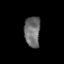
Tissue: prostate
Cell type: Myeloid cells
Senescence score: 0.3492
Nuclear area (px): 481
Mean DAPI intensity: 108.603